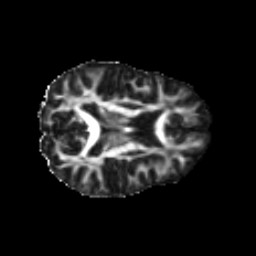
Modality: FA
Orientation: axial
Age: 50
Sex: female
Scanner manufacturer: ge
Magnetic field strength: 3 T
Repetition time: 7.8 s
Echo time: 0.0606 s